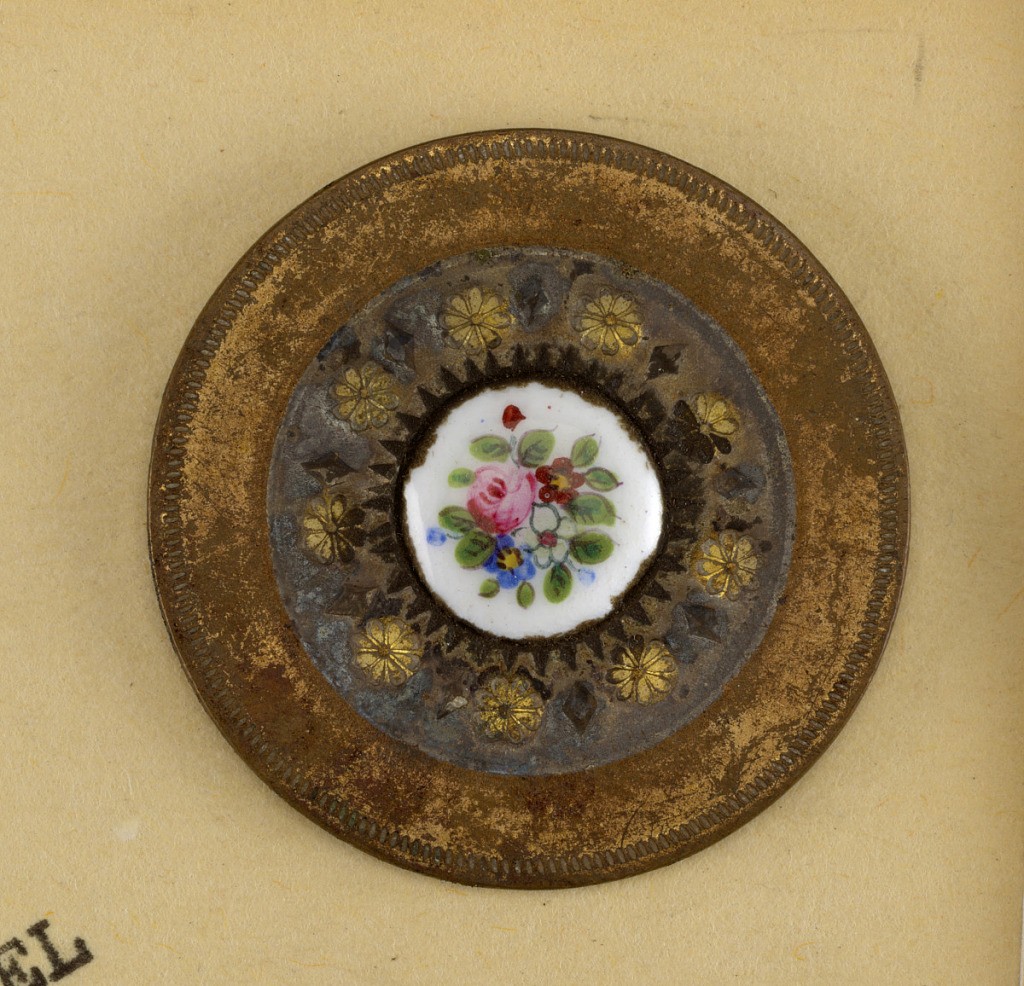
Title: Button
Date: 18th century
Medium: Copper, nickel
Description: Component -c is on card 4
Circular buttons of copper with nickel band ornamented with eight-petalled flowers and lozenges in brass; floral spray painted in color as central ornament. Floral spray on -d slightly different from -a/c.